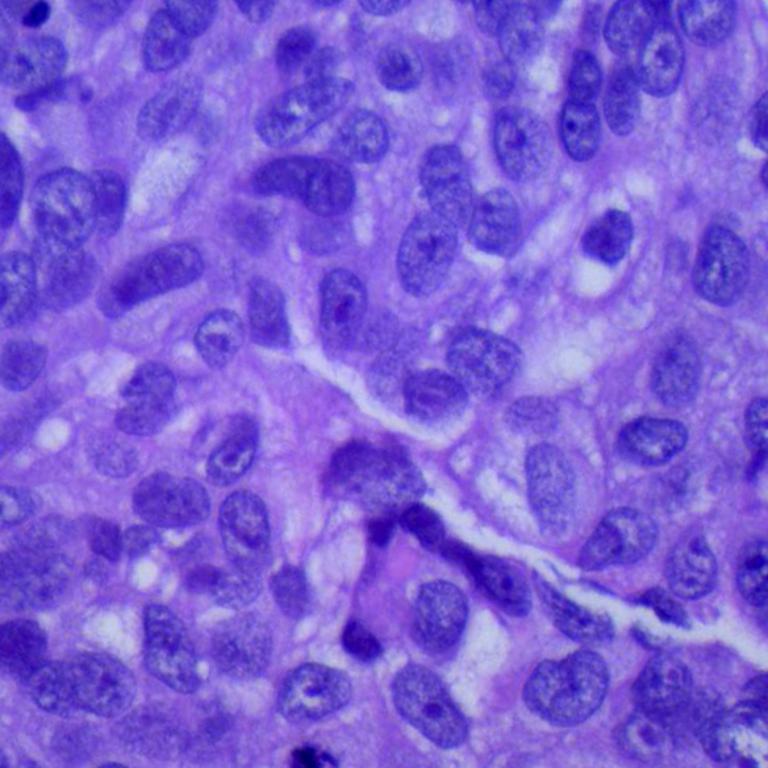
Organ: lung
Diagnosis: squamous carcinomas